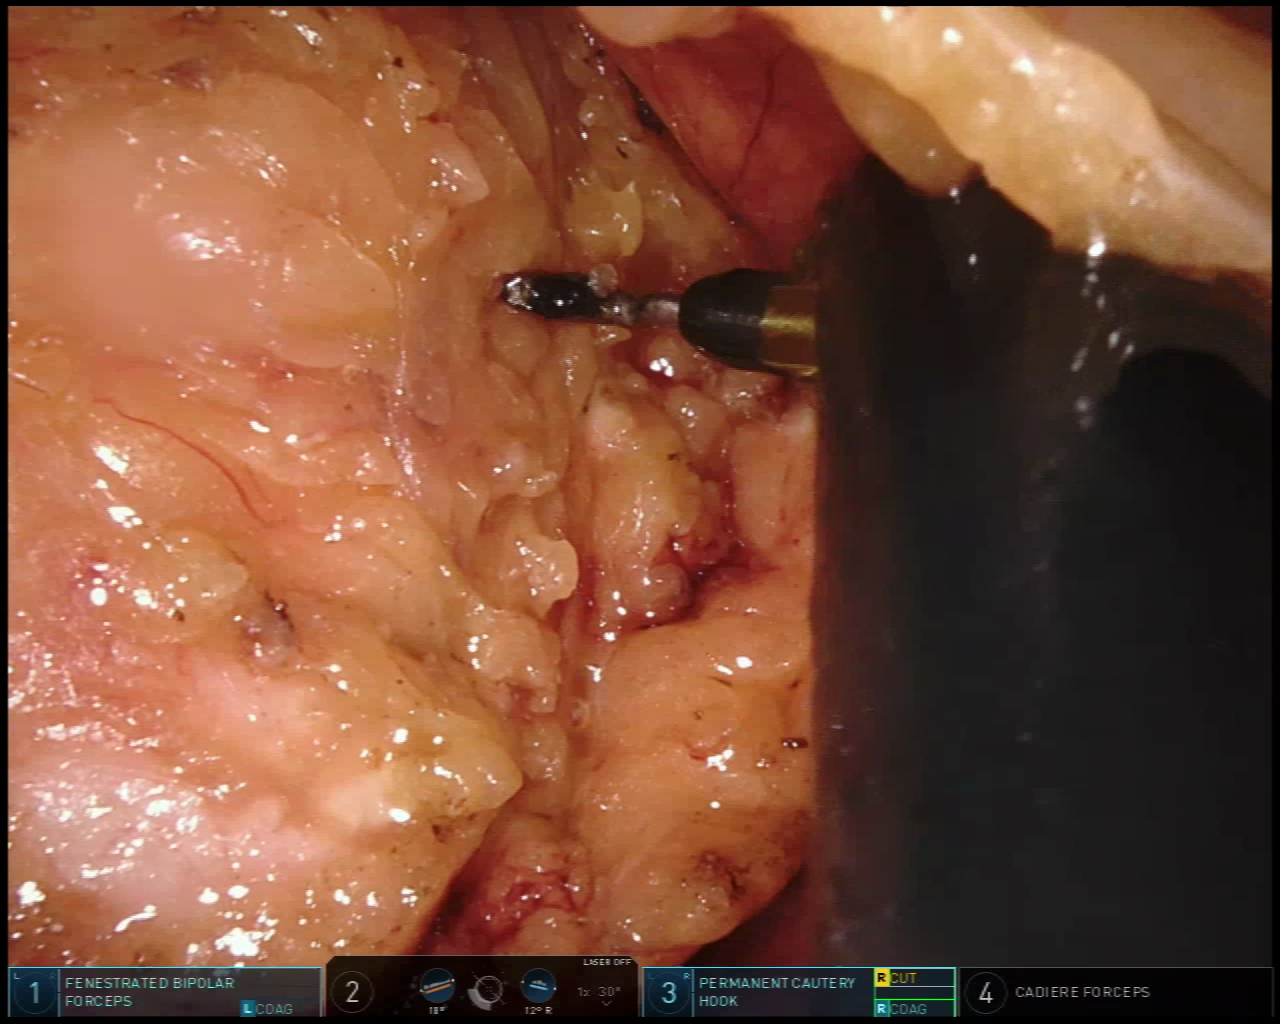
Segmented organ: pancreas
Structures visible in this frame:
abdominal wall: no
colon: no
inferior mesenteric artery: no
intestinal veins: no
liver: no
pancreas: yes
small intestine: no
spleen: no
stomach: no
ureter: no
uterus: no
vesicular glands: no